Question: Imagine there is a function which evaluates the elevation of a surface given a floating point x and y coordinate (and additional components in accordance with dimensionality):
'''
double ComputeElevation(double x, double y, ...., double z) { }
'''
This is not an analytic function and thus the derivatives cannot be computed. What I need to do is find the direction in which the surface is steepest for any given {x, y} pair. A single evaluation could be very expensive (think seconds or even minutes in worst case scenarios).
My typical approach in the 2D case would be to sample the surface in N locations adjacent to {x, y}, then fit a curve through those samples and search the curve for the highest point, as this search does not suffer from expensive evaluation:

In the above image P0 is the given coordinate. {S0, S1, S2, S3} are 4 random-ishly placed samples around P0 and PM is the highest point on the curve. Thus, the vector PM-P0 is the direction of steepest ascent.
But I have no idea how to scale this up to N dimensions, or whether there are much smarter algorithms for doing this.
The number of dimensions is potentially quite large (dozens to hundreds), so whatever method I end up using must work when there are fewer samples than there are dimensions. I'm not looking for the exact answer, that would be impossible, but a half-way decent approximation would already be most welcome.
ps. I'm doing this in C#, not that it matters a great deal but I don't have access to non-C# language features.
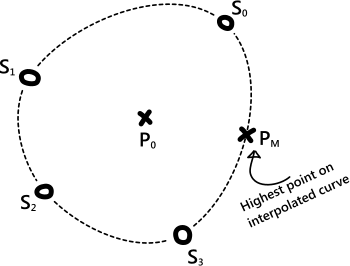
Answer: It looks like you are trying to estimate the gradient from a set of random samples near a given point.
Unfortunately if you have 'n' dimensions, you need a minimum of 'n+1' points to properly estimate the gradient. With fewer points, dimensions need to drop out, and you'll be estimating a lower dimensional projection of the gradient. That said, if you capture 'k' dimensions, odds are that your project will get 'sqrt(k/n)' of the length of the true gradient.
Here is one approach. Suppose that you have sampled 'k+1' random points around your point and further assume that they are linearly independent. Pick one of them as your "origin", and then you'll have 'k' dimensions. Find another 'n-k' more points that are orthogonal to all of the previous ones, and put in your origin's value. (That will cause those dimensions to not be represented in the gradient.)
Now you have 'n' vectors and an estimate of the dot product of the gradient with each. Take each standard unit vector, and write it as a linear combination of your vectors. The same linear combination of your slopes will give you an estimate for that component of the gradient. Do this for all of your unit vectors, add them together, and voila, you have an estimate of your gradient.
Please note that if you are trying to use some near, and some far points, some of which are not linearly independent, then this approach won't work and you'll need to do something much more complicated.